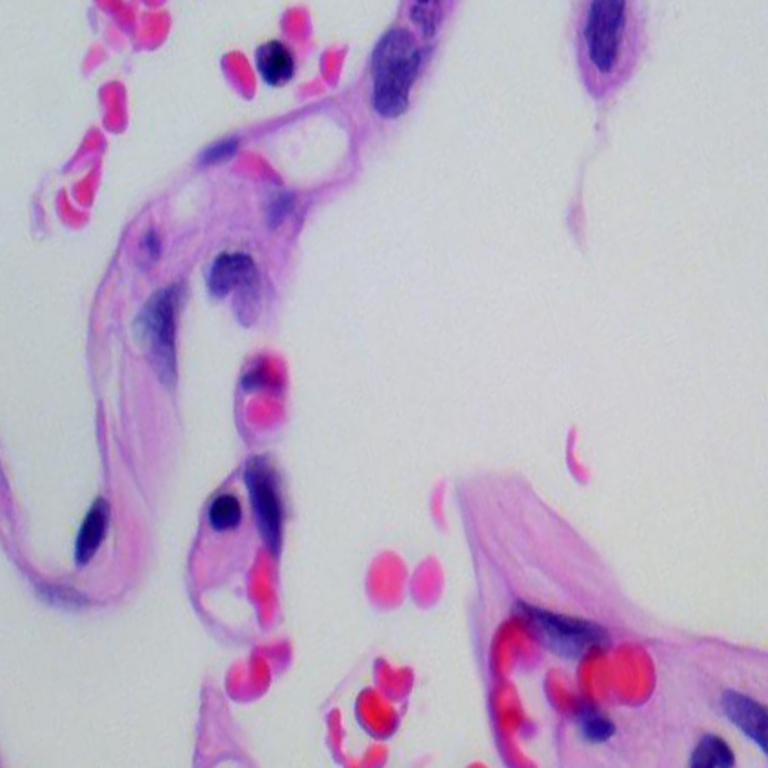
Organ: lung
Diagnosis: benign